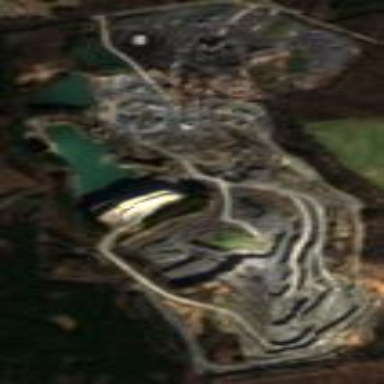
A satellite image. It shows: Quarry mine extracting aggregate resources.